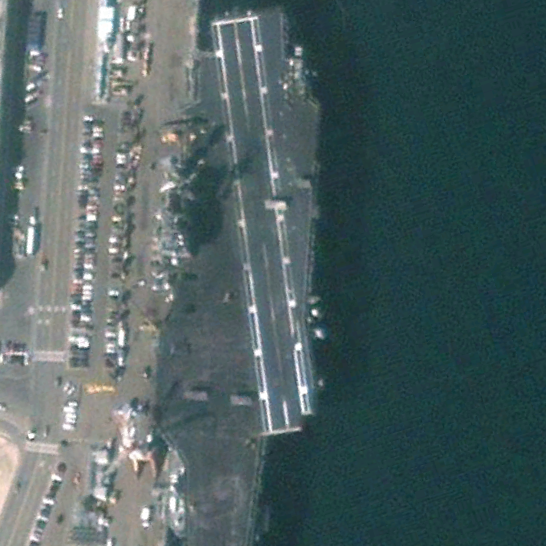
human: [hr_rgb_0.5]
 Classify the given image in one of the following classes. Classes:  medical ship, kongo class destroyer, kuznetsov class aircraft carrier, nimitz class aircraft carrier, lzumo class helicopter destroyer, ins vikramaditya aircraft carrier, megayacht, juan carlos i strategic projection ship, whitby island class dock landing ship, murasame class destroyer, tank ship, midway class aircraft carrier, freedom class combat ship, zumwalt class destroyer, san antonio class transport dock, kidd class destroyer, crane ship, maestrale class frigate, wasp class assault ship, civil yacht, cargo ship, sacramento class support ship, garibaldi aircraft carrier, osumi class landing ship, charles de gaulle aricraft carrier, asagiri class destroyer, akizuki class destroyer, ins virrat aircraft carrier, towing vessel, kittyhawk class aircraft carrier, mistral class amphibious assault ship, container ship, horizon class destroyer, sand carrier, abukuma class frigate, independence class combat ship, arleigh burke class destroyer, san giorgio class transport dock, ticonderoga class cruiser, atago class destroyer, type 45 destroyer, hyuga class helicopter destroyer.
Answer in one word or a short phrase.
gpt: Nimitz class aircraft carrier